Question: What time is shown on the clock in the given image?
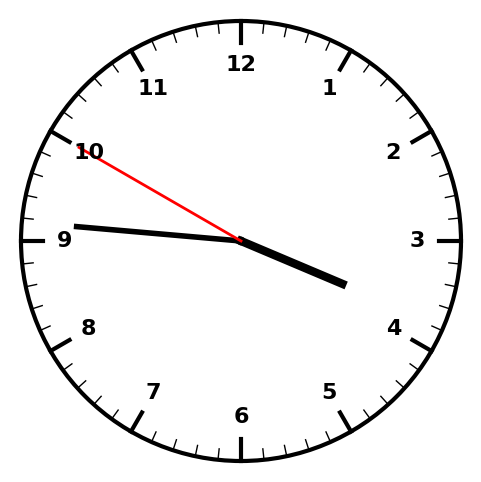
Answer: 03:45:50